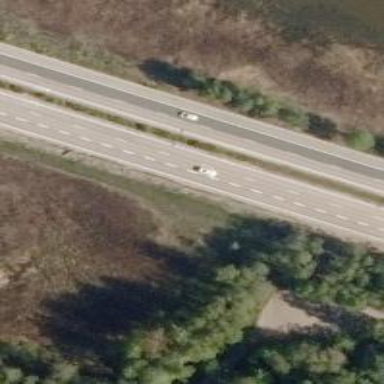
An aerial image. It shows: Asphalt motorway.